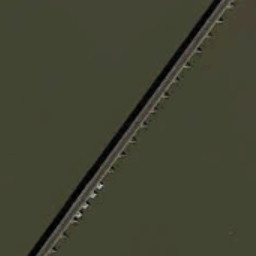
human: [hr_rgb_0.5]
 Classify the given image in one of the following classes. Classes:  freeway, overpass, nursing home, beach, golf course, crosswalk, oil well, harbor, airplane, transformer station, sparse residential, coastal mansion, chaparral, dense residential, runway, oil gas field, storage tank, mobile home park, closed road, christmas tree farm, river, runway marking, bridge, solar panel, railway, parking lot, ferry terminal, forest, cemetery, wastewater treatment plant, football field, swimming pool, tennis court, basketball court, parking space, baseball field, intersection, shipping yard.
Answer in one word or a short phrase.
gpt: bridge